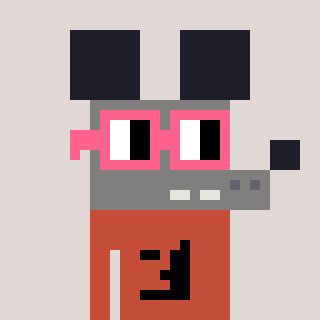
a pixel art character with square pink glasses, a mouse-shaped head and a rust-colored body on a warm background